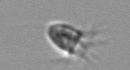
Label: Balanion